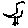
Label: bird